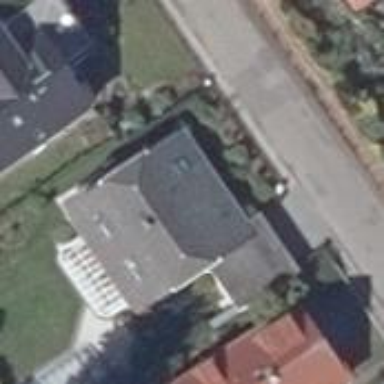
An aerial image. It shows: House with half-hipped roof shape.